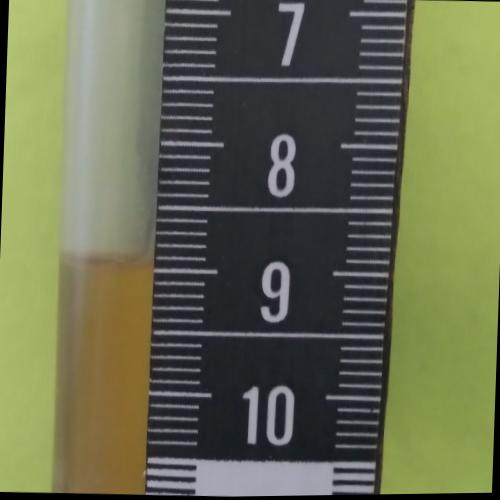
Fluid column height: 8.9 cm